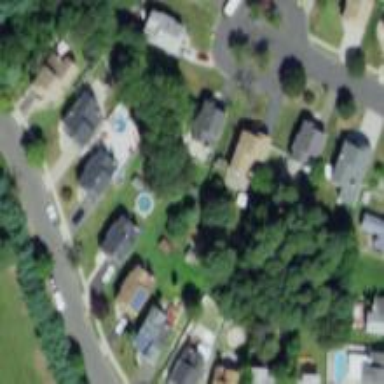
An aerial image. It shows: Neighborhood.